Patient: sex M, age 69
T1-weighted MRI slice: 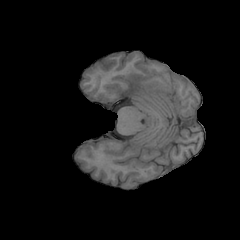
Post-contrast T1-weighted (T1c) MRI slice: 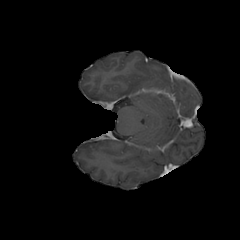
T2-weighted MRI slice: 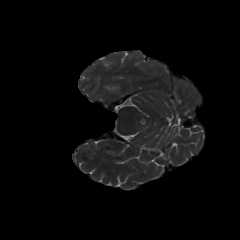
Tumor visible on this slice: yes
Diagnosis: Glioblastoma, IDH-wildtype
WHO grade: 4